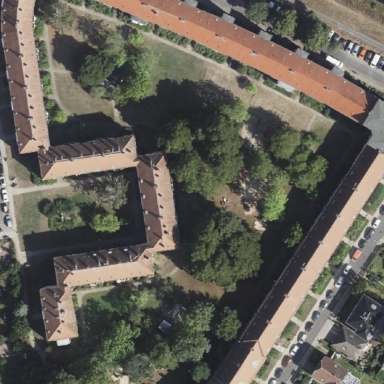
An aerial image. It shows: View of apartment building.